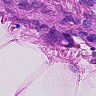
Metastatic tissue present: yes